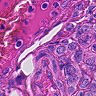
Metastatic tissue present: yes